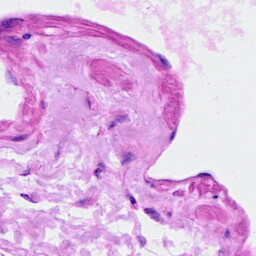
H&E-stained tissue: Ovarian